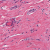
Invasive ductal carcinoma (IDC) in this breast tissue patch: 0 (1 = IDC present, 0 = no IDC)